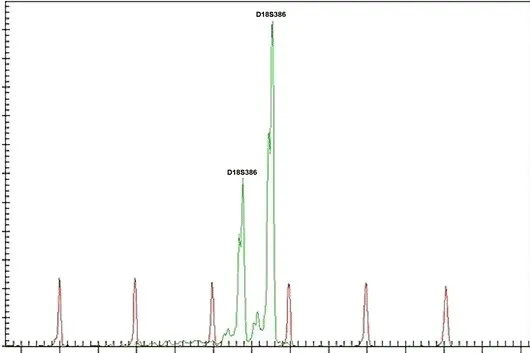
Electropherogram of the unbalanced marker D18S386 on chromosome 18.
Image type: pathology (masson_trichrome)